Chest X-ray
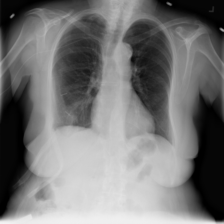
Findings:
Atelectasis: negative
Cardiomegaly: negative
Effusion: positive
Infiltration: negative
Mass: negative
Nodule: negative
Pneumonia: negative
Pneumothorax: negative
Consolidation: negative
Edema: negative
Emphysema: negative
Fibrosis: negative
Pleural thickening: negative
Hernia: negative